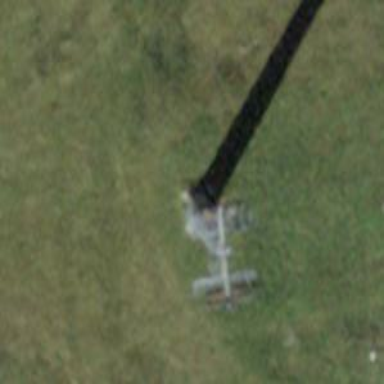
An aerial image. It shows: Pylon used for aerialway.